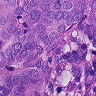
Metastatic tissue present: yes